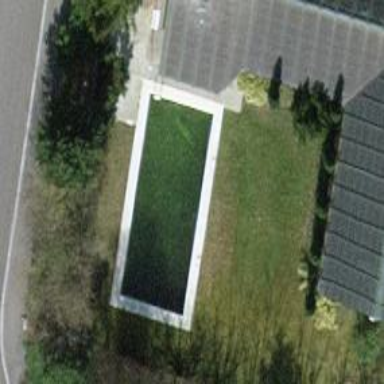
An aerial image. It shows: Swimming pool located in leisure land.